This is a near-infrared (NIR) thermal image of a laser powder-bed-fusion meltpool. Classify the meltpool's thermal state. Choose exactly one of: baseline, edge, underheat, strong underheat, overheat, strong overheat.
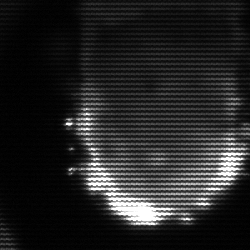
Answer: baseline